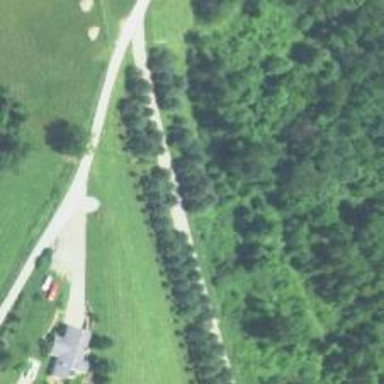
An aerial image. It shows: Row of trees in natural setting.